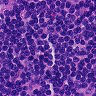
Metastatic tissue present: no